Question: I have 6 combo boxes in c# form that all fill from database from same column. i-e for making student result combo boxes fill subject names. now I want is how to delete Subject name from 2nd combo box if the Subject is already selected in the previous combo box.and i use combo box property to fill each combo box from database.
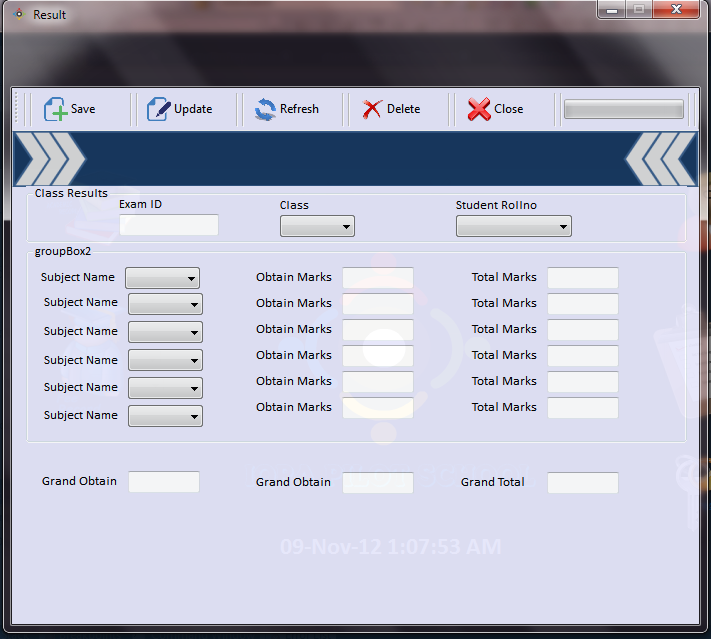
Answer: Firsty you can create a 'List<ComboBox>' and for each 'ComboBox' add the items and the 'SelectedValueChanged' event handler in this way:
'''
List<ComboBox> comboBoxes = new List<ComboBox>();
//here add your comboboxes to the list using the Add() method
foreach(ComboBox cb in comboboxes){
cb.SelectedValueChanged += new EventHandler(comboBox_SelectedValueChanged);
//add items to the ComboBox
}
'''
Then when the 'SelectedValueChanged' event is fired delete the selected item it from the other ComboBoxes using 'SelectedItem' property and 'Items.Remove()' method:
'''
private void comboBox_SelectedValueChanged(object sender, EventArgs e){
//Fill the comboboxes
ComboBox comboBox = (ComboBox)sender;
if(comboBox.SelectedItem != null){
foreach(ComboBox cb in comboboxes)
cb.Items.Remove(comboBox.SelectedItem);
}
}
'''
This didn't work as well if the user select more than one time the elements from the ComboBox because it will delete them from the other ComboBoxes. So this is just an example which gives you some advices on how to develop it. To sum up, you have to improve it.
---
Because you could have some problems to solve this issue, I improved it for you:
'''
private void comboBox_SelectedValueChanged(object sender, EventArgs e){
foreach(ComboBox cb in comboBoxes){
//Here listItems is a list of elements you added firstly to the comboboxes
if(cb.Items.Count < listItems.Count)
foreach(object item in listItems){
if(!cb.Items.Contains(item))
cb.Items.Add(item);
}
}
}
//Remove the selected items in all the comboboxes
ComboBox comboBox = (ComboBox)sender;
if(comboBox.SelectedItem != null){
for(int i = 0; i < comboBoxes.Count; i++){
for(int j = 0; j < comboBoxes.Count; j++){
if(i != j && comboBoxes[j].SelectedItem != null && comboBoxes[j].Contains(comboBoxes[j].SelectedItem))
comboBoxes[i].Items.Remove(comboBoxes[j].SelectedItem);
}
}
}
}
'''
This could be very slow if you have too many ComboBoxes, so I tried to make it faster as possible. But in this case where you have 6 ComboBox controls it should work very well.